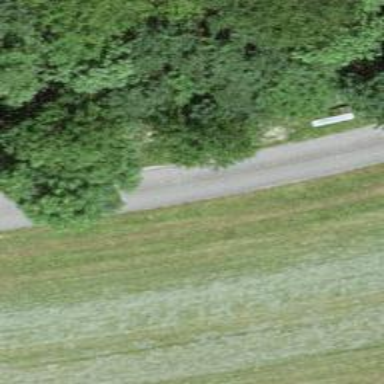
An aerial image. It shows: Brown bench.